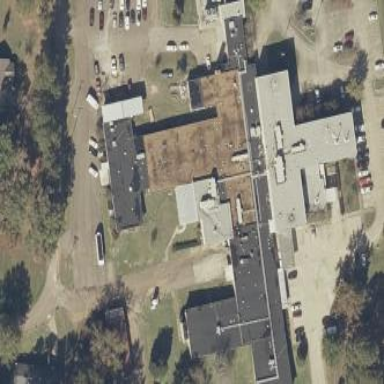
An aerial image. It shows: Hospital building.